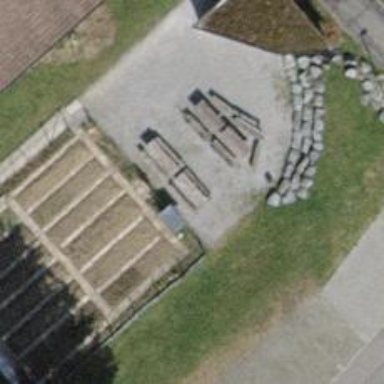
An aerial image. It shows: Picnic table located in leisure land area.